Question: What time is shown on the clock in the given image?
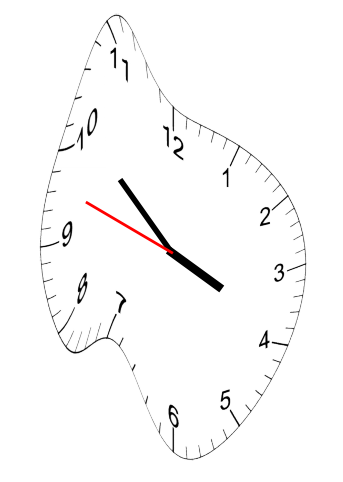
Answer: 03:51:48